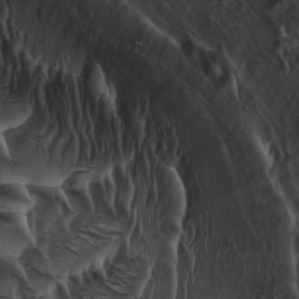
Label: non_frost